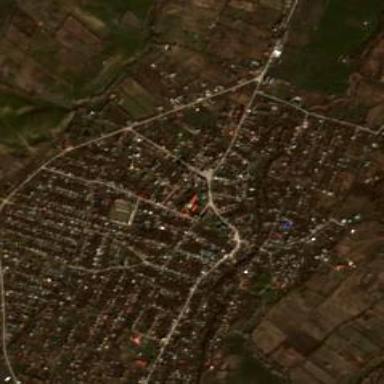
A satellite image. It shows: Town.